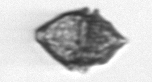
Label: Kryptoperidinium_triquetrum